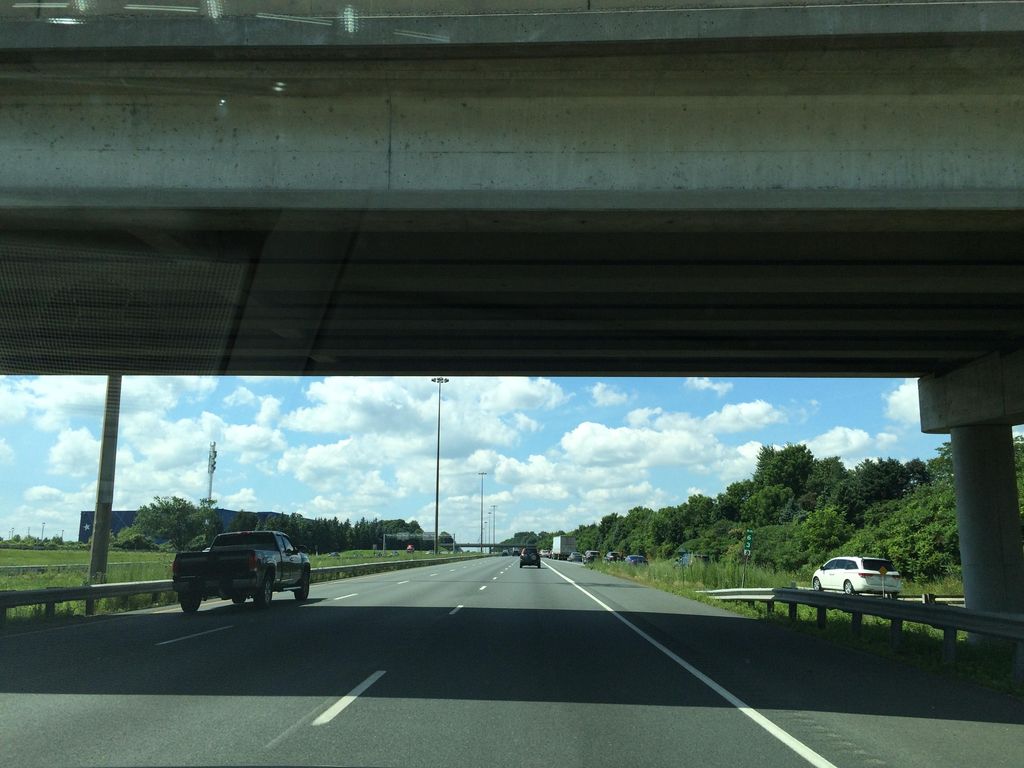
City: hamilton